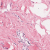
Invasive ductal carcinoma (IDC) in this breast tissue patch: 0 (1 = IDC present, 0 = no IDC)